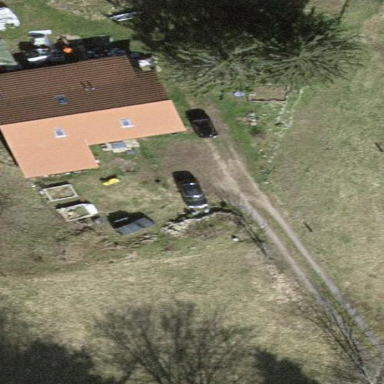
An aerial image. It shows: Farmyard area.